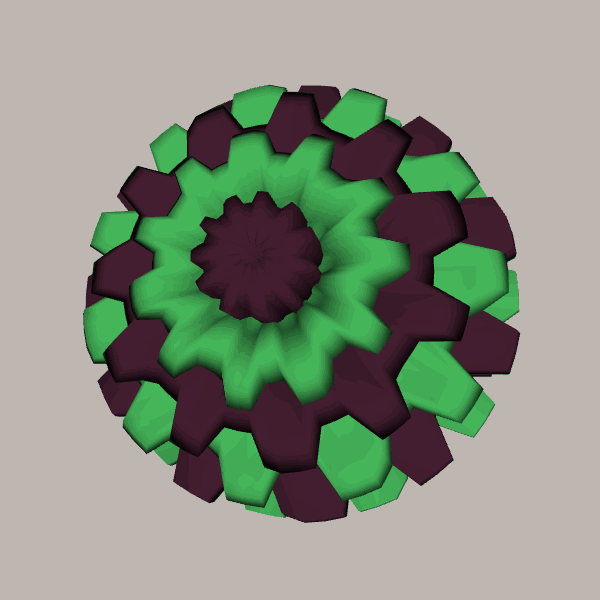
Background: light